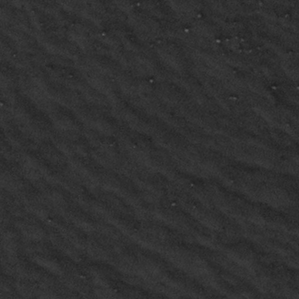
Label: frost